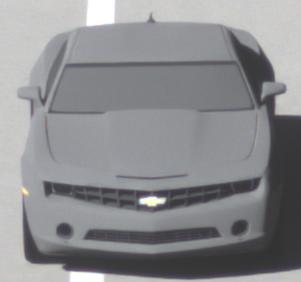
Make: Chevrolet
Model: Camaro Cabriolet 6.2 V8
Detailed model: Camaro (V) Coupé
Model produced from: 2011/09
Model produced until: 2014/02
Doors: 2
Color: gray
Road condition: dry road
Daytime: morning or afternoon
Contrast: medium contrast